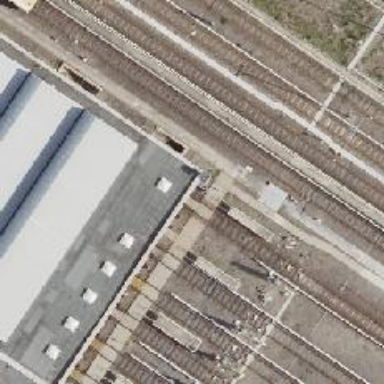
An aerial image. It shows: Building passage tunnel in yard. The rail passing through is electrified at the bottom.